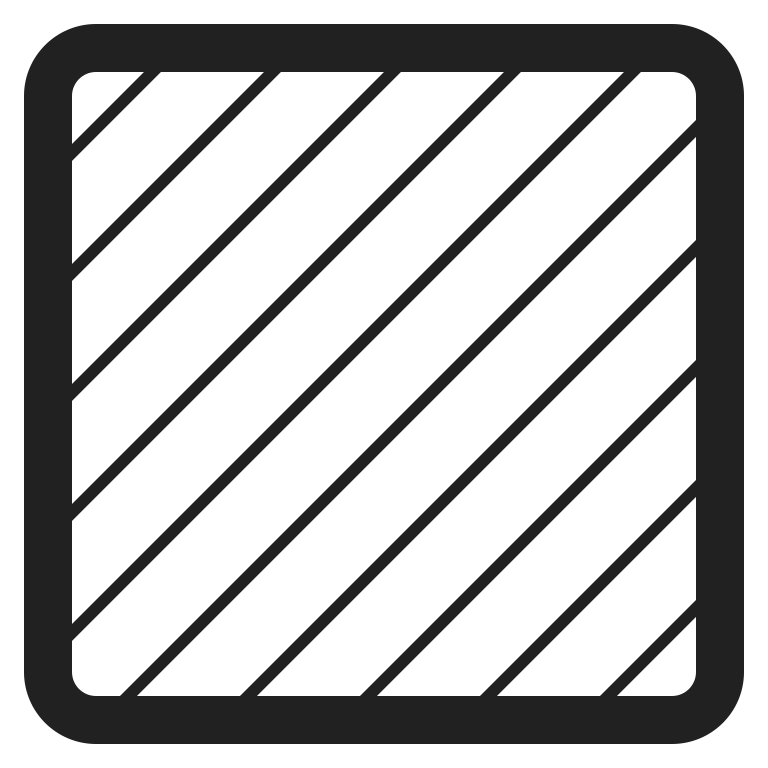
yellow square high contrast